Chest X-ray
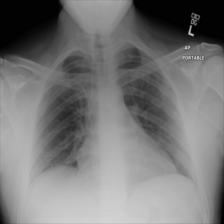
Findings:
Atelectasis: negative
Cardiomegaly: negative
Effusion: negative
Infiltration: negative
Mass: negative
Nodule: negative
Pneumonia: negative
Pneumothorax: negative
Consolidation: negative
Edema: negative
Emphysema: negative
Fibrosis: negative
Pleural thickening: negative
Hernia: negative